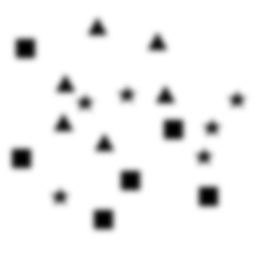
Squares: 6
Triangles: 6
Stars: 6
Total shapes: 18